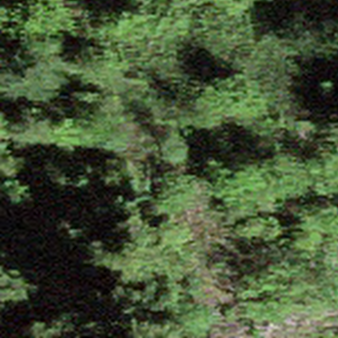
Label: other